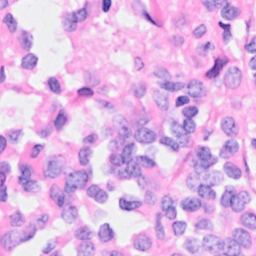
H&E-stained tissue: Breast